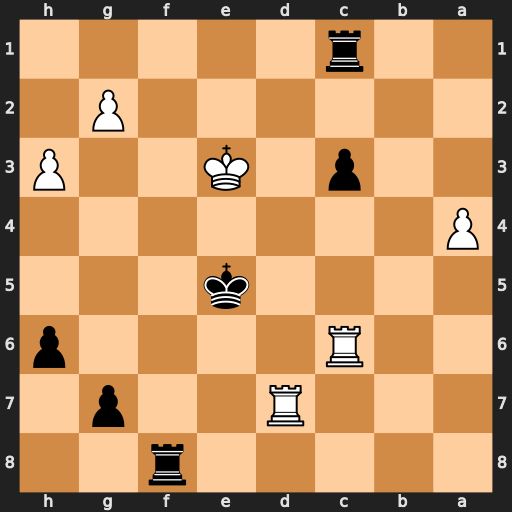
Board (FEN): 5r2/3R2p1/2R4p/4k3/P7/2p1K2P/6P1/2r5
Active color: b
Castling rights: -
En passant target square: -
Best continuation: Re1+ Kd3 Rd1+